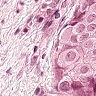
Metastatic tissue present: yes